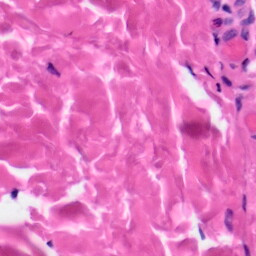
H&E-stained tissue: Skin